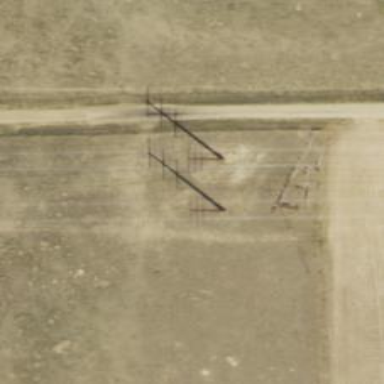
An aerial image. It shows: Power tower.